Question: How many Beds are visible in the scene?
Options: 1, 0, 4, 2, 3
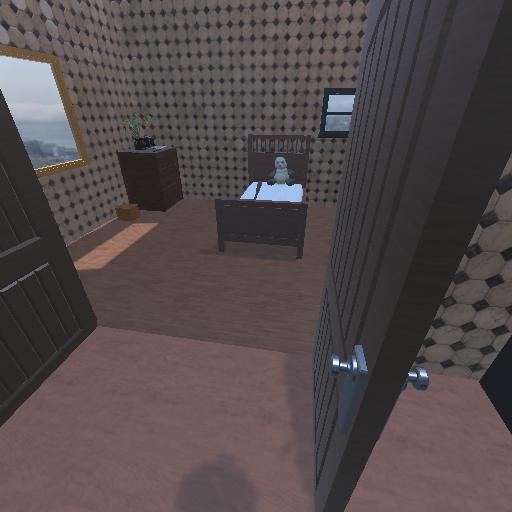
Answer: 1